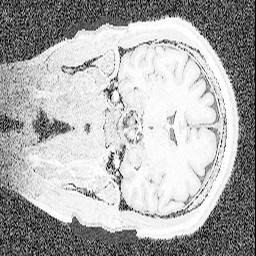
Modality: UNIT1
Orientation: coronal
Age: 35
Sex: female
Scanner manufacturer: siemens
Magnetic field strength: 3 T
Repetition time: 5 s
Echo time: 0.00298 s